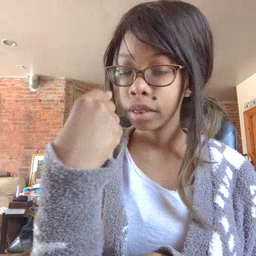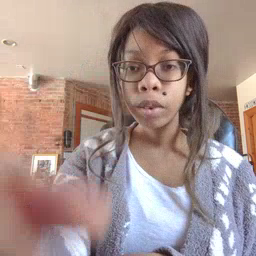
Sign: face